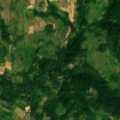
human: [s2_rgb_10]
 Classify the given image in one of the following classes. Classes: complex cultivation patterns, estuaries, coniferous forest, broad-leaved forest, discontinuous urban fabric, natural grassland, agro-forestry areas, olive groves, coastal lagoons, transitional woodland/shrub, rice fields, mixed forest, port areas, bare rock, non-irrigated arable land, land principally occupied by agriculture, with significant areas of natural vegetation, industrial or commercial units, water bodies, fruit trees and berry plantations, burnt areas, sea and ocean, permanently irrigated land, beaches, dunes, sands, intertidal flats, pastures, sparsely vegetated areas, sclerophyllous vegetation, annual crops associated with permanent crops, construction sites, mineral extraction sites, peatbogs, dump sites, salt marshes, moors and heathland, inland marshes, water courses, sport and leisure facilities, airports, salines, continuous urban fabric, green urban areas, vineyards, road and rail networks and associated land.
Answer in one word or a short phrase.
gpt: complex cultivation patterns, land principally occupied by agriculture, with significant areas of natural vegetation, broad-leaved forest